Question: Here is the scenario, simply I'm opening a photo from gallery or capturing a photo from camera Intent, then using converting the returned image to base64 & using standard code of HttpClient/HttpPost, trying to upload it to a RESTful web service. problem appears when during photo upload from my android application, device's Internet connection is lost and parts of the photo's Base64 is uploaded. so image appears like this on the server:

any idea guys?
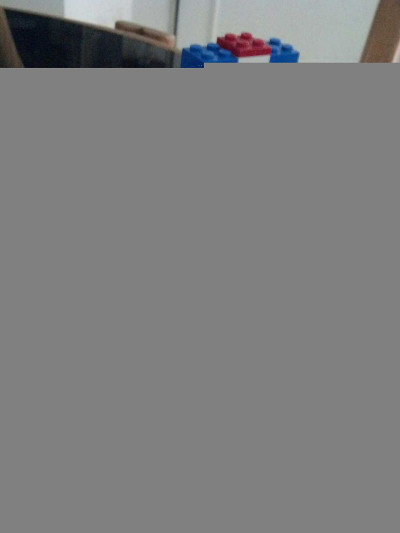
Answer: Try to check the length of the image in the server and compare it to the length of the image in your device